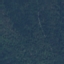
Land use / land cover: Forest